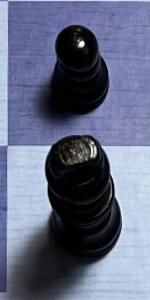
Label: King_Black